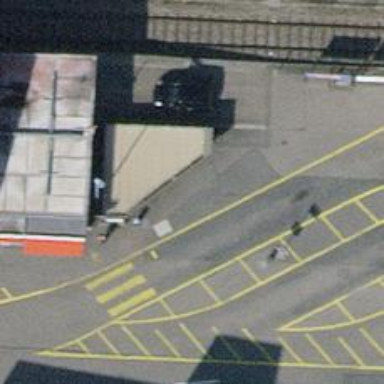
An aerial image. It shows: Platform for public transport with shelter.